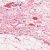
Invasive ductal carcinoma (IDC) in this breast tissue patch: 0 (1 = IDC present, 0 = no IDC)